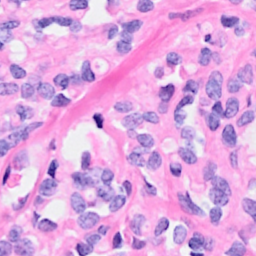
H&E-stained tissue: Breast